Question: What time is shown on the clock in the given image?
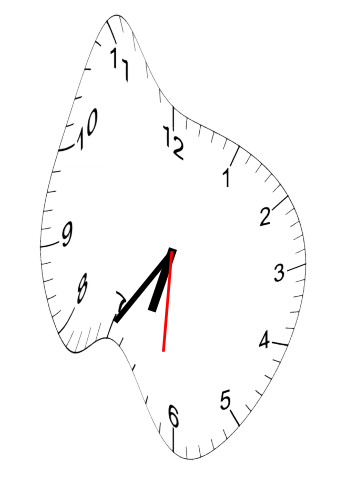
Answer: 06:35:31